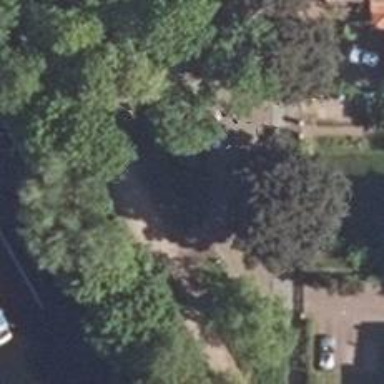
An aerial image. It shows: Footway.